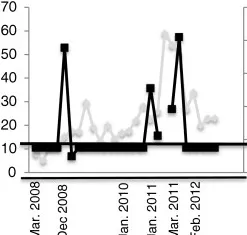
HIV and HCV viral loads, hepatic functions and CD4 count. Aspartate aminotransferase (light grey circles) (U/. ; ALAT:. Alanine aminotransferase (grey squares) (UL/) and gammaGT: gamma-glutamyltransferase (triangles)(U/. ) and HCV viral load (black crosses, number of HCV UI/mL) over time.
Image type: pathology (masson_trichrome)